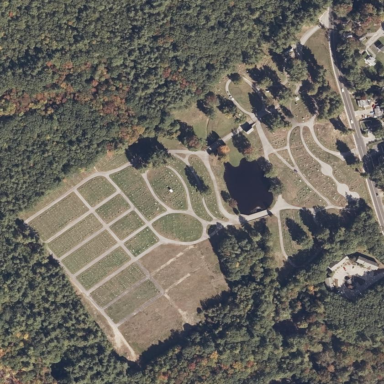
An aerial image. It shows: Cemetery.